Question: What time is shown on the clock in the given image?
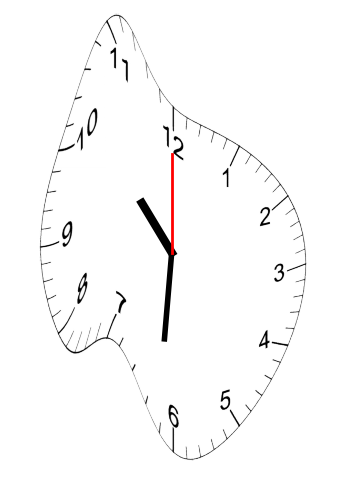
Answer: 10:31:00